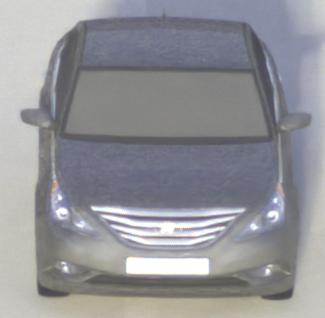
Make: Hyundai
Model: Sonata
Detailed model: Gen. 6 YF
Model produced from: 2009
Model produced until: 2016
Doors: 4
Color: gray
Road condition: dry road
Daytime: morning or afternoon
Contrast: medium contrast